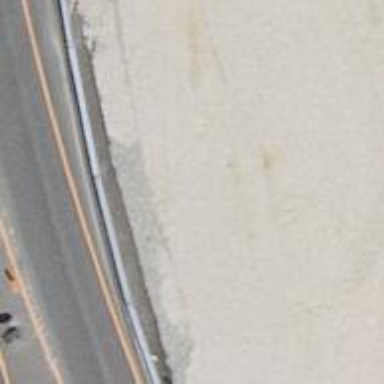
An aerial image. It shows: Trunk link highway.